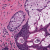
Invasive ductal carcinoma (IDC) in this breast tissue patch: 0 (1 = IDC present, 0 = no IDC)